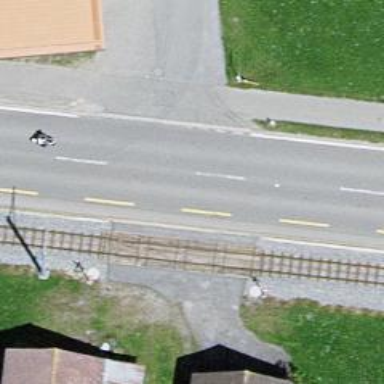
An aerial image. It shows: Railway level crossing.